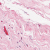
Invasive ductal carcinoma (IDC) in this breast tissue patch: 0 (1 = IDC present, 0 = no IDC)